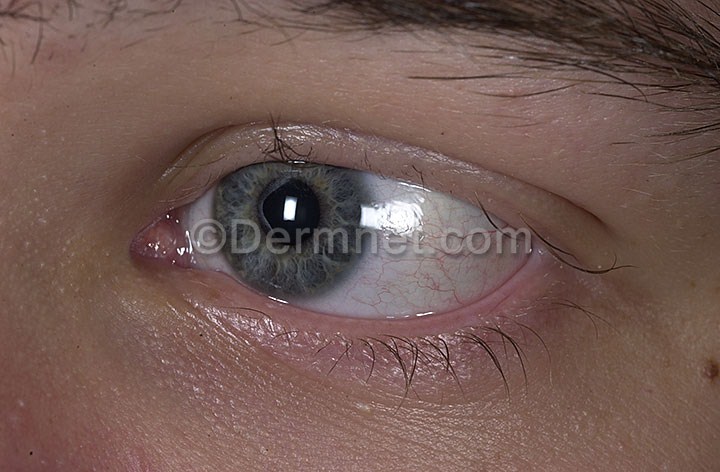
Disease: Hair Loss Photos Alopecia and other Hair Diseases